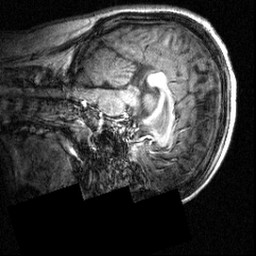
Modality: T1w
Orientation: sagittal
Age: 12
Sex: male
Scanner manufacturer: siemens
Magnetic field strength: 3.951 T
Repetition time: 1.5 s
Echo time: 0.00335 s